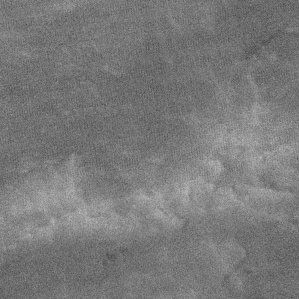
Label: frost